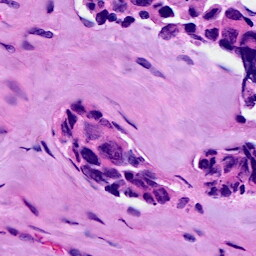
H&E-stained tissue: Breast